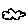
Label: cloud